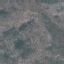
Label: HerbaceousVegetation